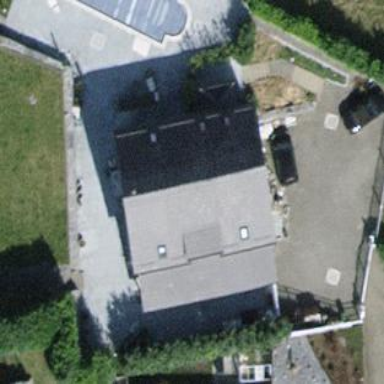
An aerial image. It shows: Detached building.